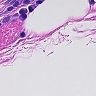
Metastatic tissue present: no